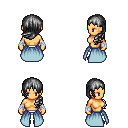
a pixel art fantasy rpg character, female body template, human, tanned skin, overskirt, white pants, gray left-swept hairstyle, white cloth bandages, four views (front, back, left, right), 2x2 character sprite sheet, small pixel art, hard edges, no anti-aliasing